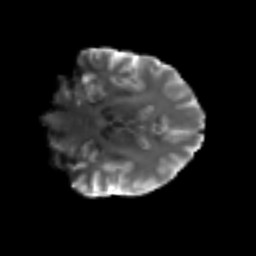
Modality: T2w
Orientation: coronal
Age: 51
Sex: male
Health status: ill
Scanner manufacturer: siemens
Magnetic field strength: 3 T
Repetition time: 8.7 s
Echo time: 0.11 s